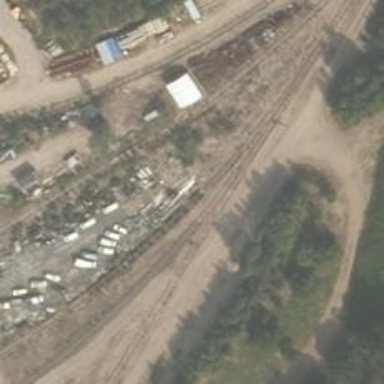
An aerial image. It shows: Railway spur service.